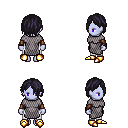
a pixel art fantasy rpg character, female body template, dark elf, purple skin, chain mail, white pants, raven bangs hairstyle, cloth bracers, gold boots, four views (front, back, left, right), 2x2 character sprite sheet, small pixel art, hard edges, no anti-aliasing